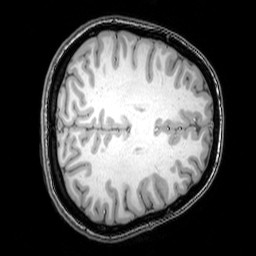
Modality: T1w
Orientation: axial
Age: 26
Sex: female
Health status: healthy
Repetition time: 0.081 s
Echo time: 0.037 s